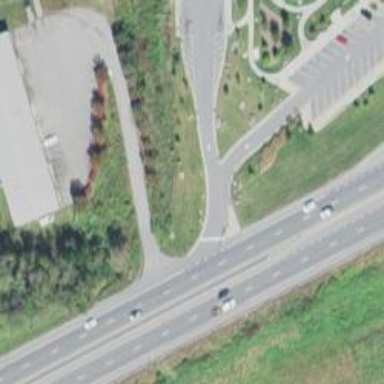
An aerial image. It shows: Trunk link highway with asphalt surface.